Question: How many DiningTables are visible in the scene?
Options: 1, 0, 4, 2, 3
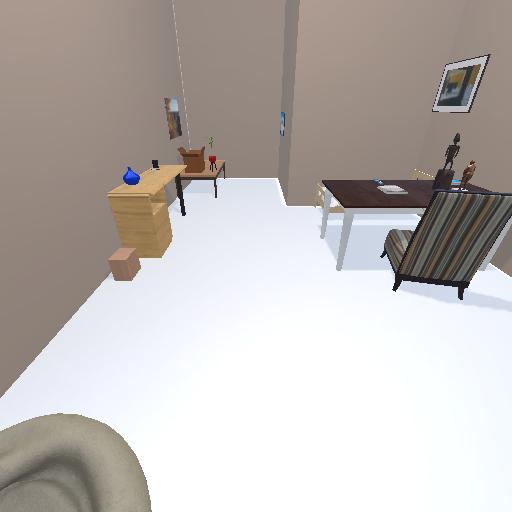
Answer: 1